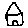
Label: house